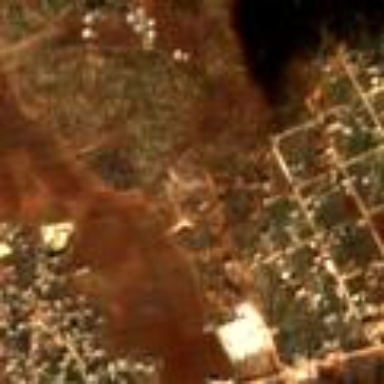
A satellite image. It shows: Irregular settlement in residential area.